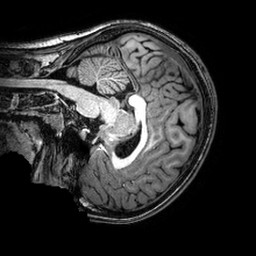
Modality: T1w
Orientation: sagittal
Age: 20
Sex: female